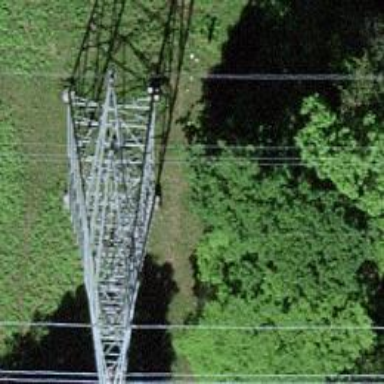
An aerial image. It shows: Power tower.